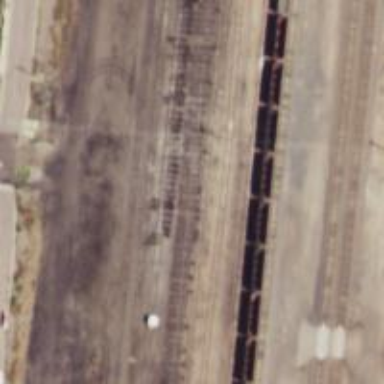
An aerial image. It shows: Railway siding with rails.